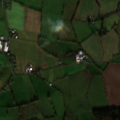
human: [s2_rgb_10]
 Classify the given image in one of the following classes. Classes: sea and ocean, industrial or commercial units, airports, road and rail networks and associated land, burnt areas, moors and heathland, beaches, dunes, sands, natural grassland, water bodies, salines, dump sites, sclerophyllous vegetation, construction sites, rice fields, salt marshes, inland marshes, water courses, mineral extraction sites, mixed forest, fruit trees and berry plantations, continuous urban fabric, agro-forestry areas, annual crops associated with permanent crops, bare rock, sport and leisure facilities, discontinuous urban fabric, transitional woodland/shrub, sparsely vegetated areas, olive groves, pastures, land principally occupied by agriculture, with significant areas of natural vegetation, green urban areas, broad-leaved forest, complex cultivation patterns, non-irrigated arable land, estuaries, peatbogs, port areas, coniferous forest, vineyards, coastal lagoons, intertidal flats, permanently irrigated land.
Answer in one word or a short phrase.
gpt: non-irrigated arable land, pastures, complex cultivation patterns, mixed forest